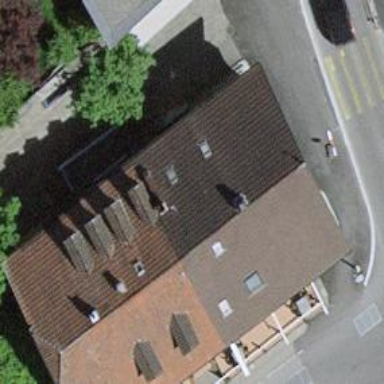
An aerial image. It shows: Restaurant.